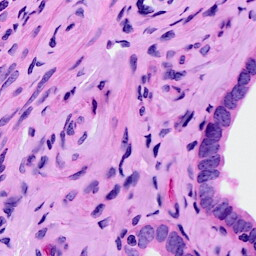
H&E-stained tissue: Ovarian